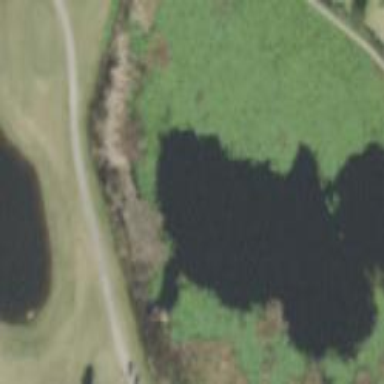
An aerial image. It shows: Serene pond surrounded by nature.